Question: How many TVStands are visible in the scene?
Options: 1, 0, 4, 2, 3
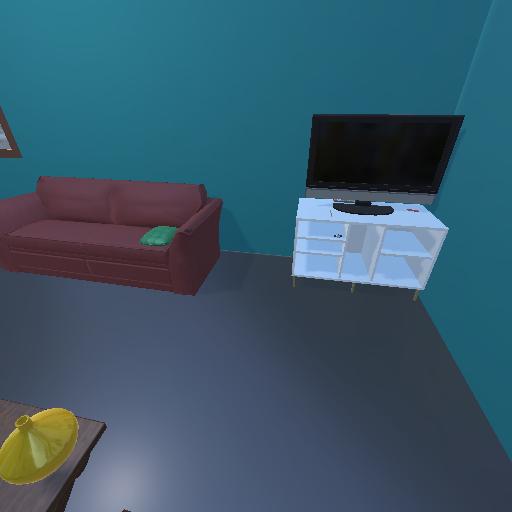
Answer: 1